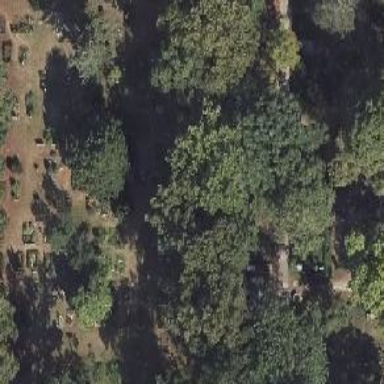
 featuring historic tomb with tombstone."